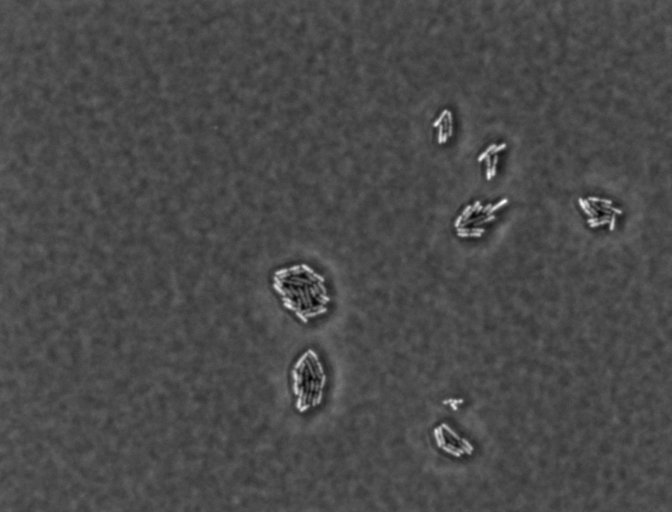
Salmonella enterica Enteritidis